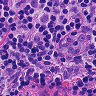
Metastatic tissue present: no